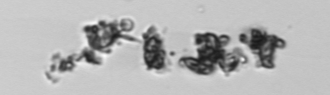
Label: Thalassiosira_TAG_external_detritus